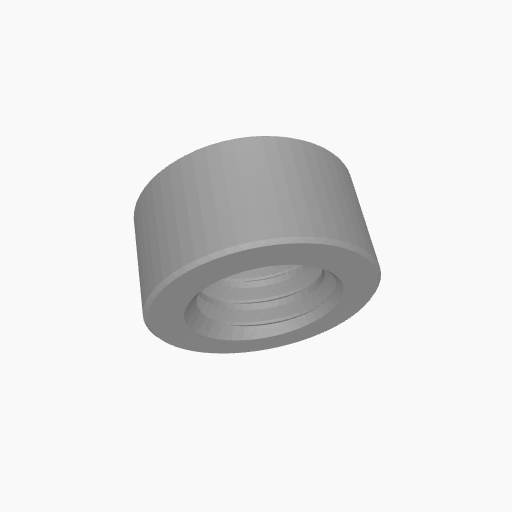
Part: Standoff6OD3